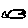
Label: fish